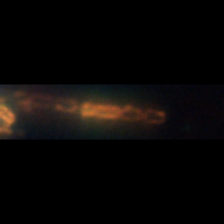
Taxon: Chaetoceros
Group: Diatoms